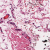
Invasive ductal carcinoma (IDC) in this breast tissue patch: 0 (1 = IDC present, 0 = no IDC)